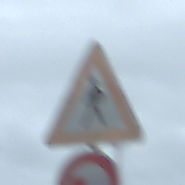
Verkehrszeichen: FussgaengerRechts
Zusatzzeichen unten: UeberholverbotKraftfahrzeuge
Umgebung: Outdoor, Suburban
Tageszeit: Midday
Wetter: Overcast
Licht: Natural
Jahreszeit: NotSpecified
Kontrast: LowContrast